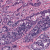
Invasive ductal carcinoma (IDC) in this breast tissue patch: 0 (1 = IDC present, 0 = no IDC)